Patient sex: M
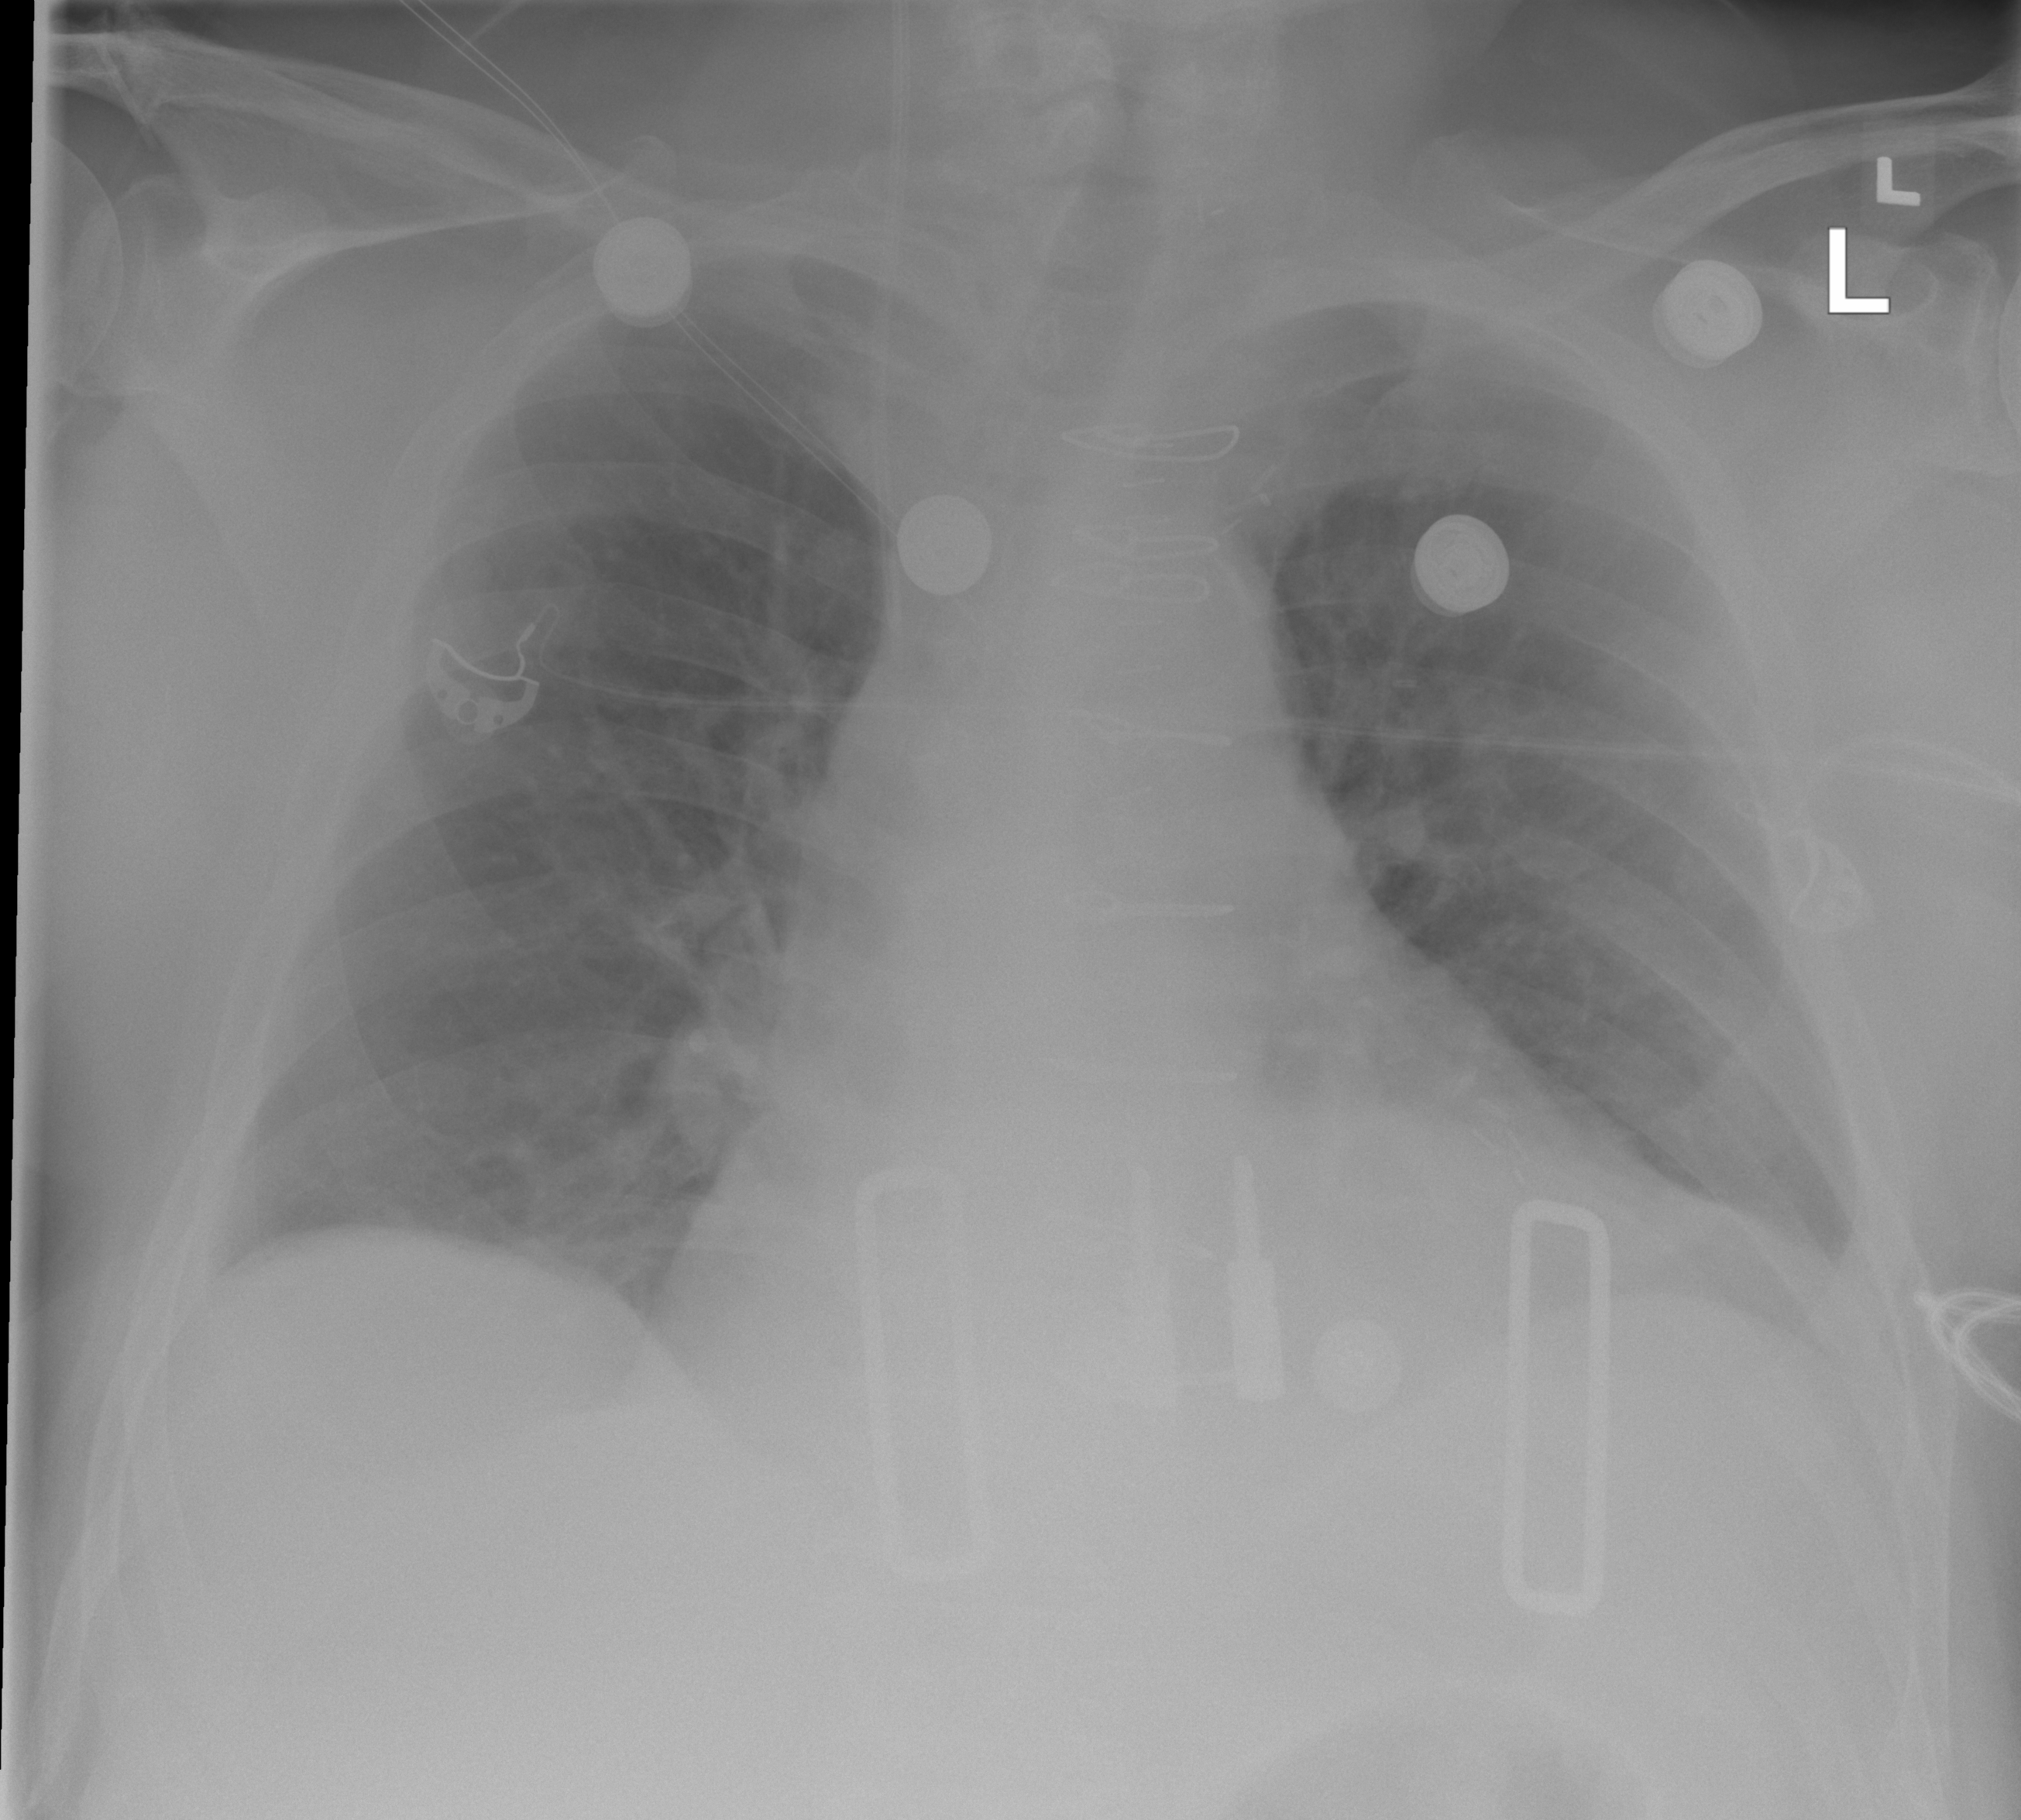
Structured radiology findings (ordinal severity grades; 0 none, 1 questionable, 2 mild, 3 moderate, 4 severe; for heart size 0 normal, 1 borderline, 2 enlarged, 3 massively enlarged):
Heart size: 0
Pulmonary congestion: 0
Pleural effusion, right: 2
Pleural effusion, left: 2
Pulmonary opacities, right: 0
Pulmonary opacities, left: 0
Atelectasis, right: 0
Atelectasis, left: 0